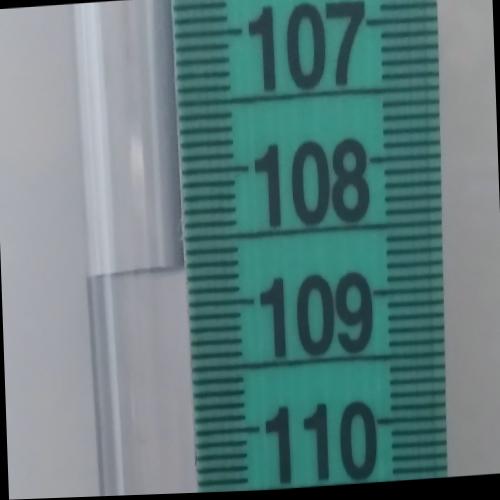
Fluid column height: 108.7 cm